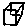
Label: house